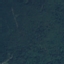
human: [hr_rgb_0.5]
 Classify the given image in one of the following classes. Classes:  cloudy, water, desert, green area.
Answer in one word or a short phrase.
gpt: green area